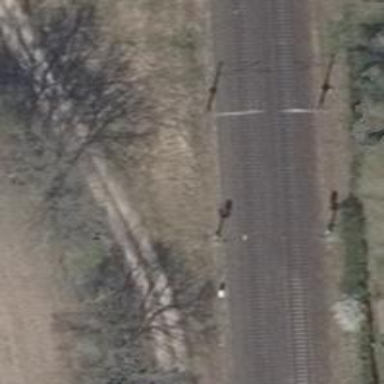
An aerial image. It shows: Railway signal.